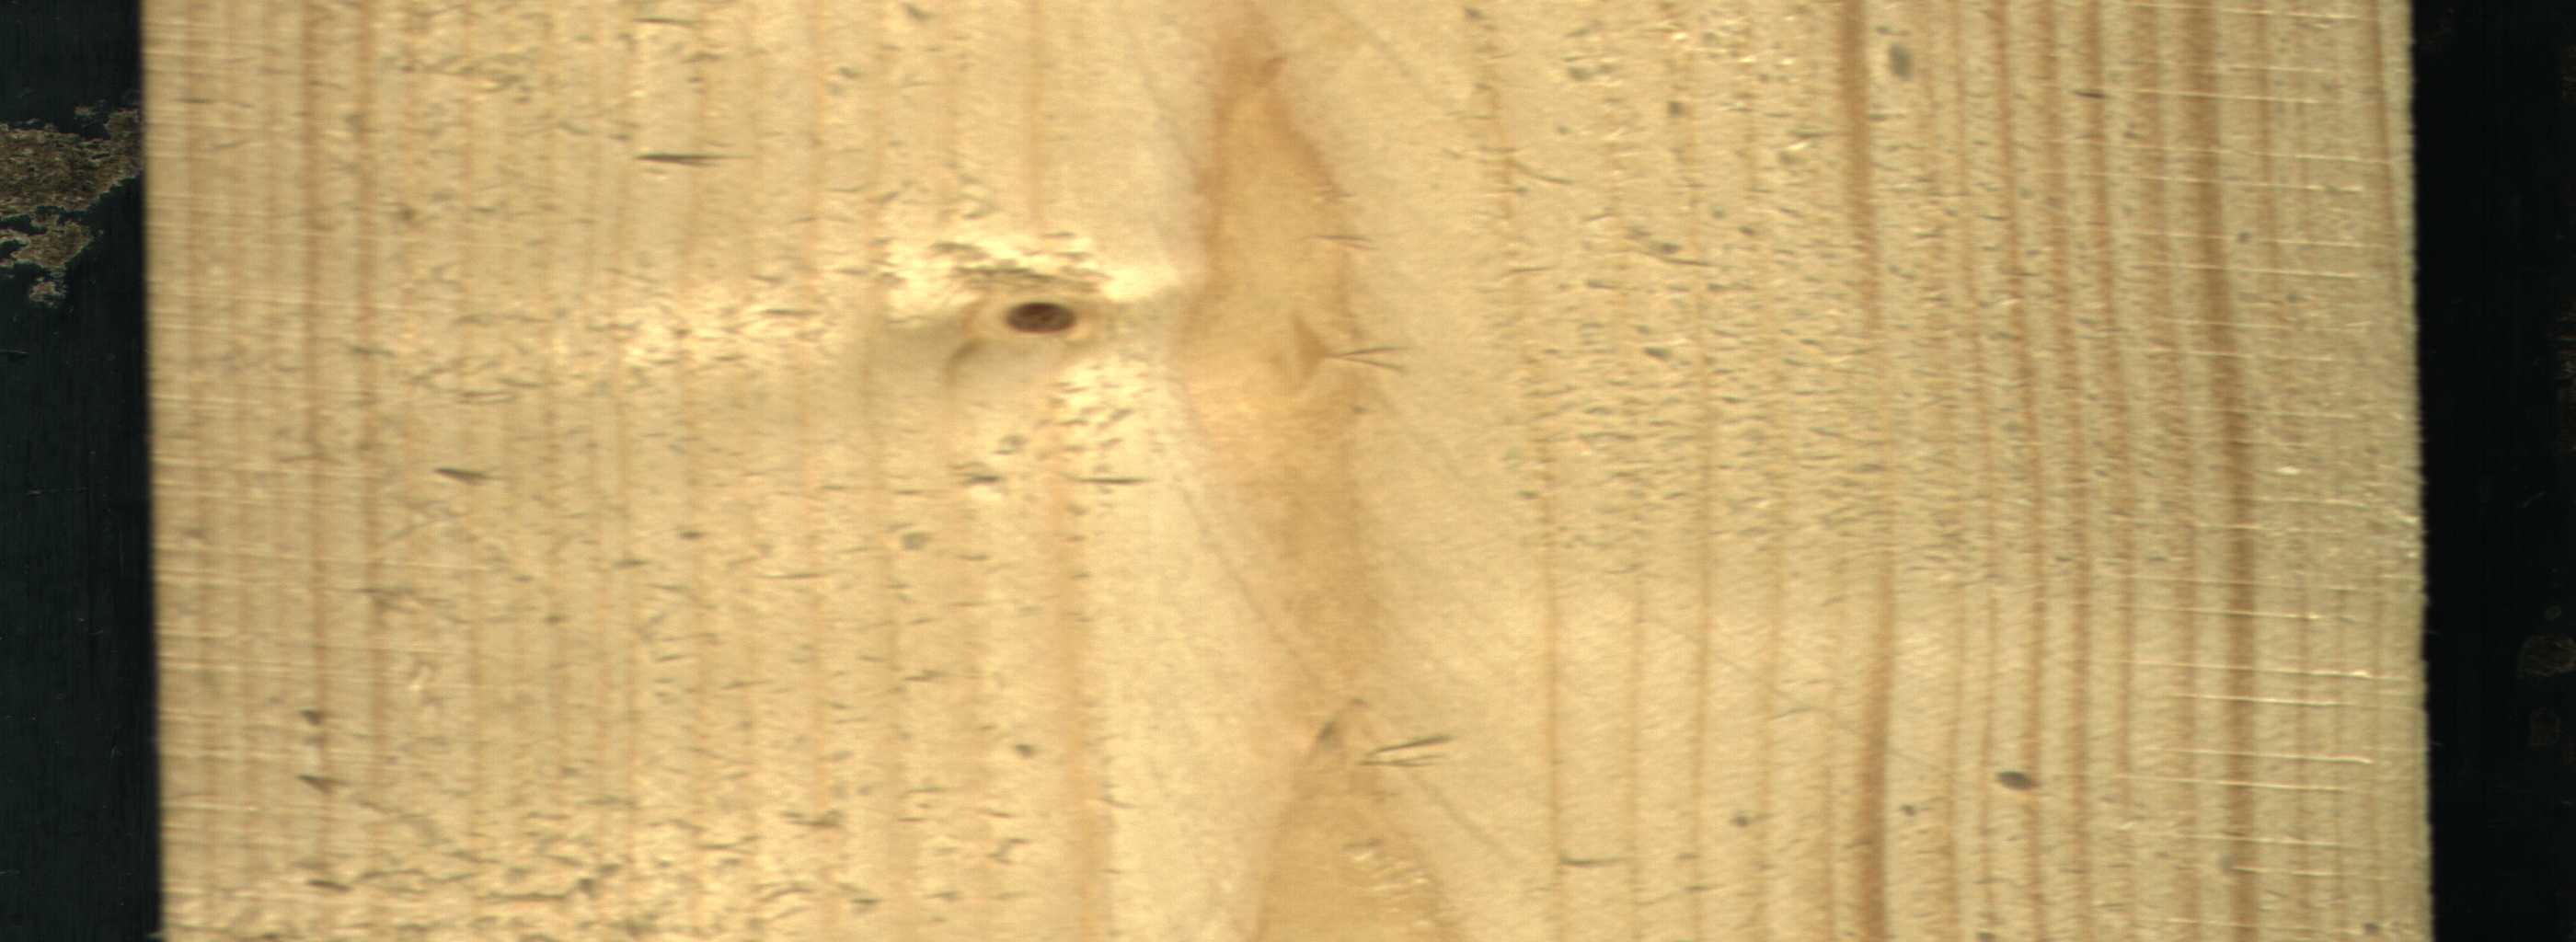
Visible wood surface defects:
Live_Knot